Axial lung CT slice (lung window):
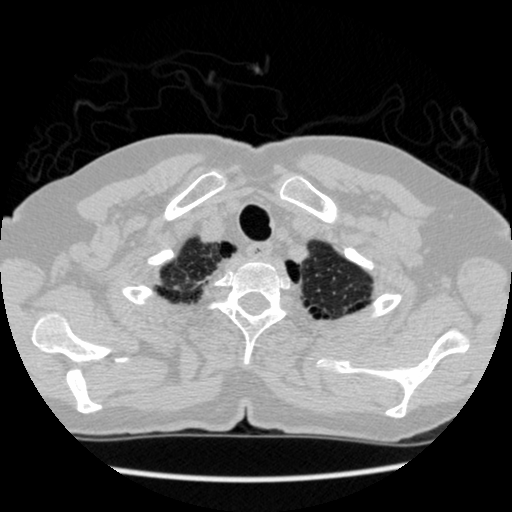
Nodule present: no